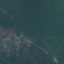
Land use / land cover class: Forest